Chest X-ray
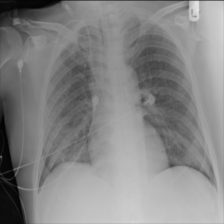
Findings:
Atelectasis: negative
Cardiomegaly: negative
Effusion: negative
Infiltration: positive
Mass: negative
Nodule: negative
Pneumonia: negative
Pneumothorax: negative
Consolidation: negative
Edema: negative
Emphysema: negative
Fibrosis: negative
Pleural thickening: negative
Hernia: negative